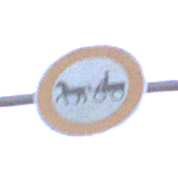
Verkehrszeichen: VerbotGespannfuhrwerke
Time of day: SunriseSunset
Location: Outdoor (Nature)
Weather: PartlyCloudy
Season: NotSpecified
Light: Natural